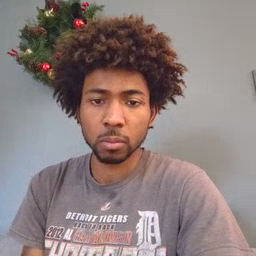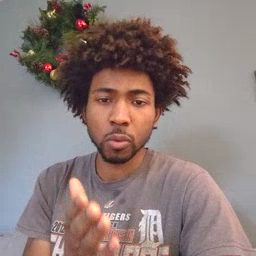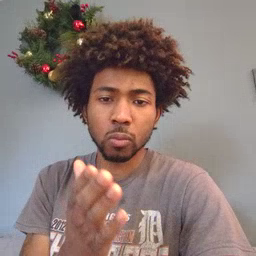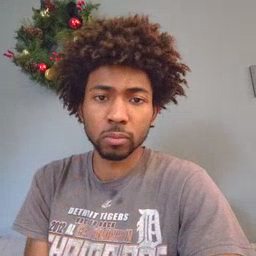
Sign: boat